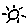
Label: sun